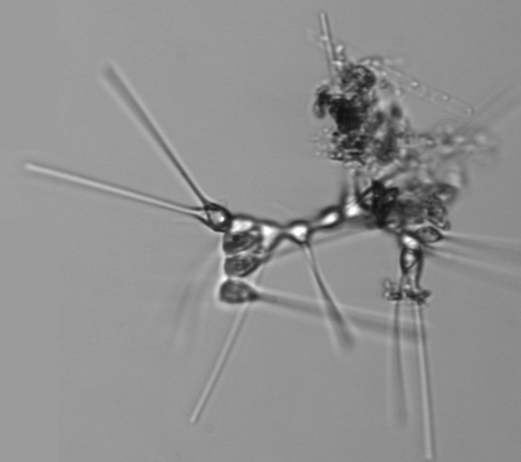
Label: Asterionellopsis_glacialis